Frequency: 75000
Velocity: 0,2325
Power: 24,1
Pulse duration: 0,0000001
Pass count: 1
Magnification: 10
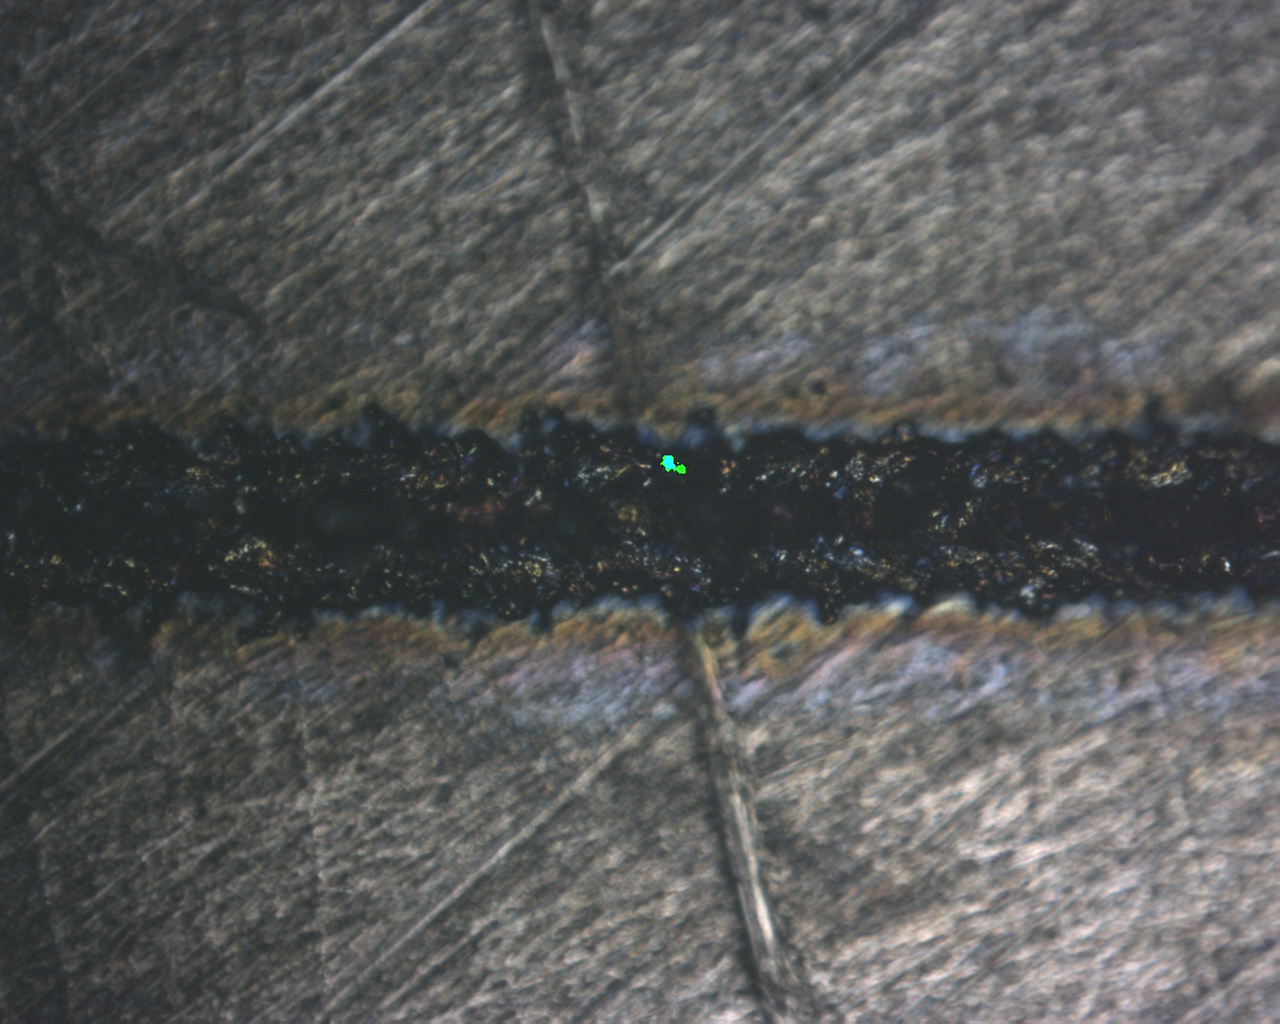
Measured width: 143.431
Other width: 57.936